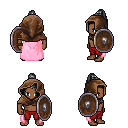
a pixel art fantasy rpg character, male body template, human, dark skin, pink cape, red pants, white long topknot hairstyle, cloth hood, shield, four views (front, back, left, right), 2x2 character sprite sheet, small pixel art, hard edges, no anti-aliasing